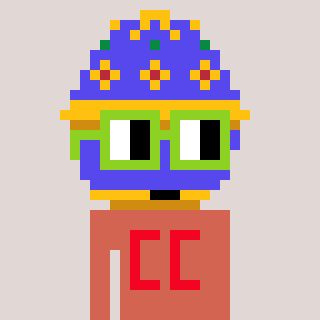
a pixel art character with square light green glasses, a faberge-shaped head and a peachy-colored body on a warm background